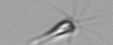
Label: Calciopappus